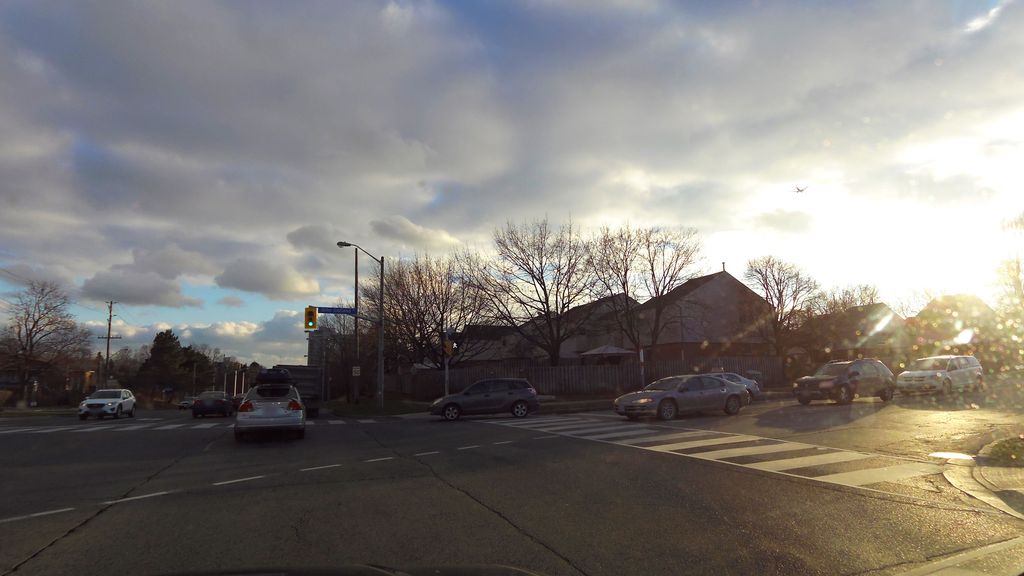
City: toronto